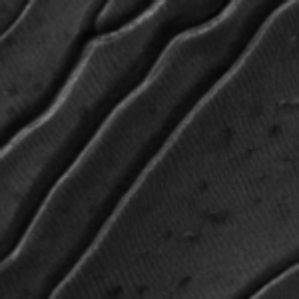
Label: frost